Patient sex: F
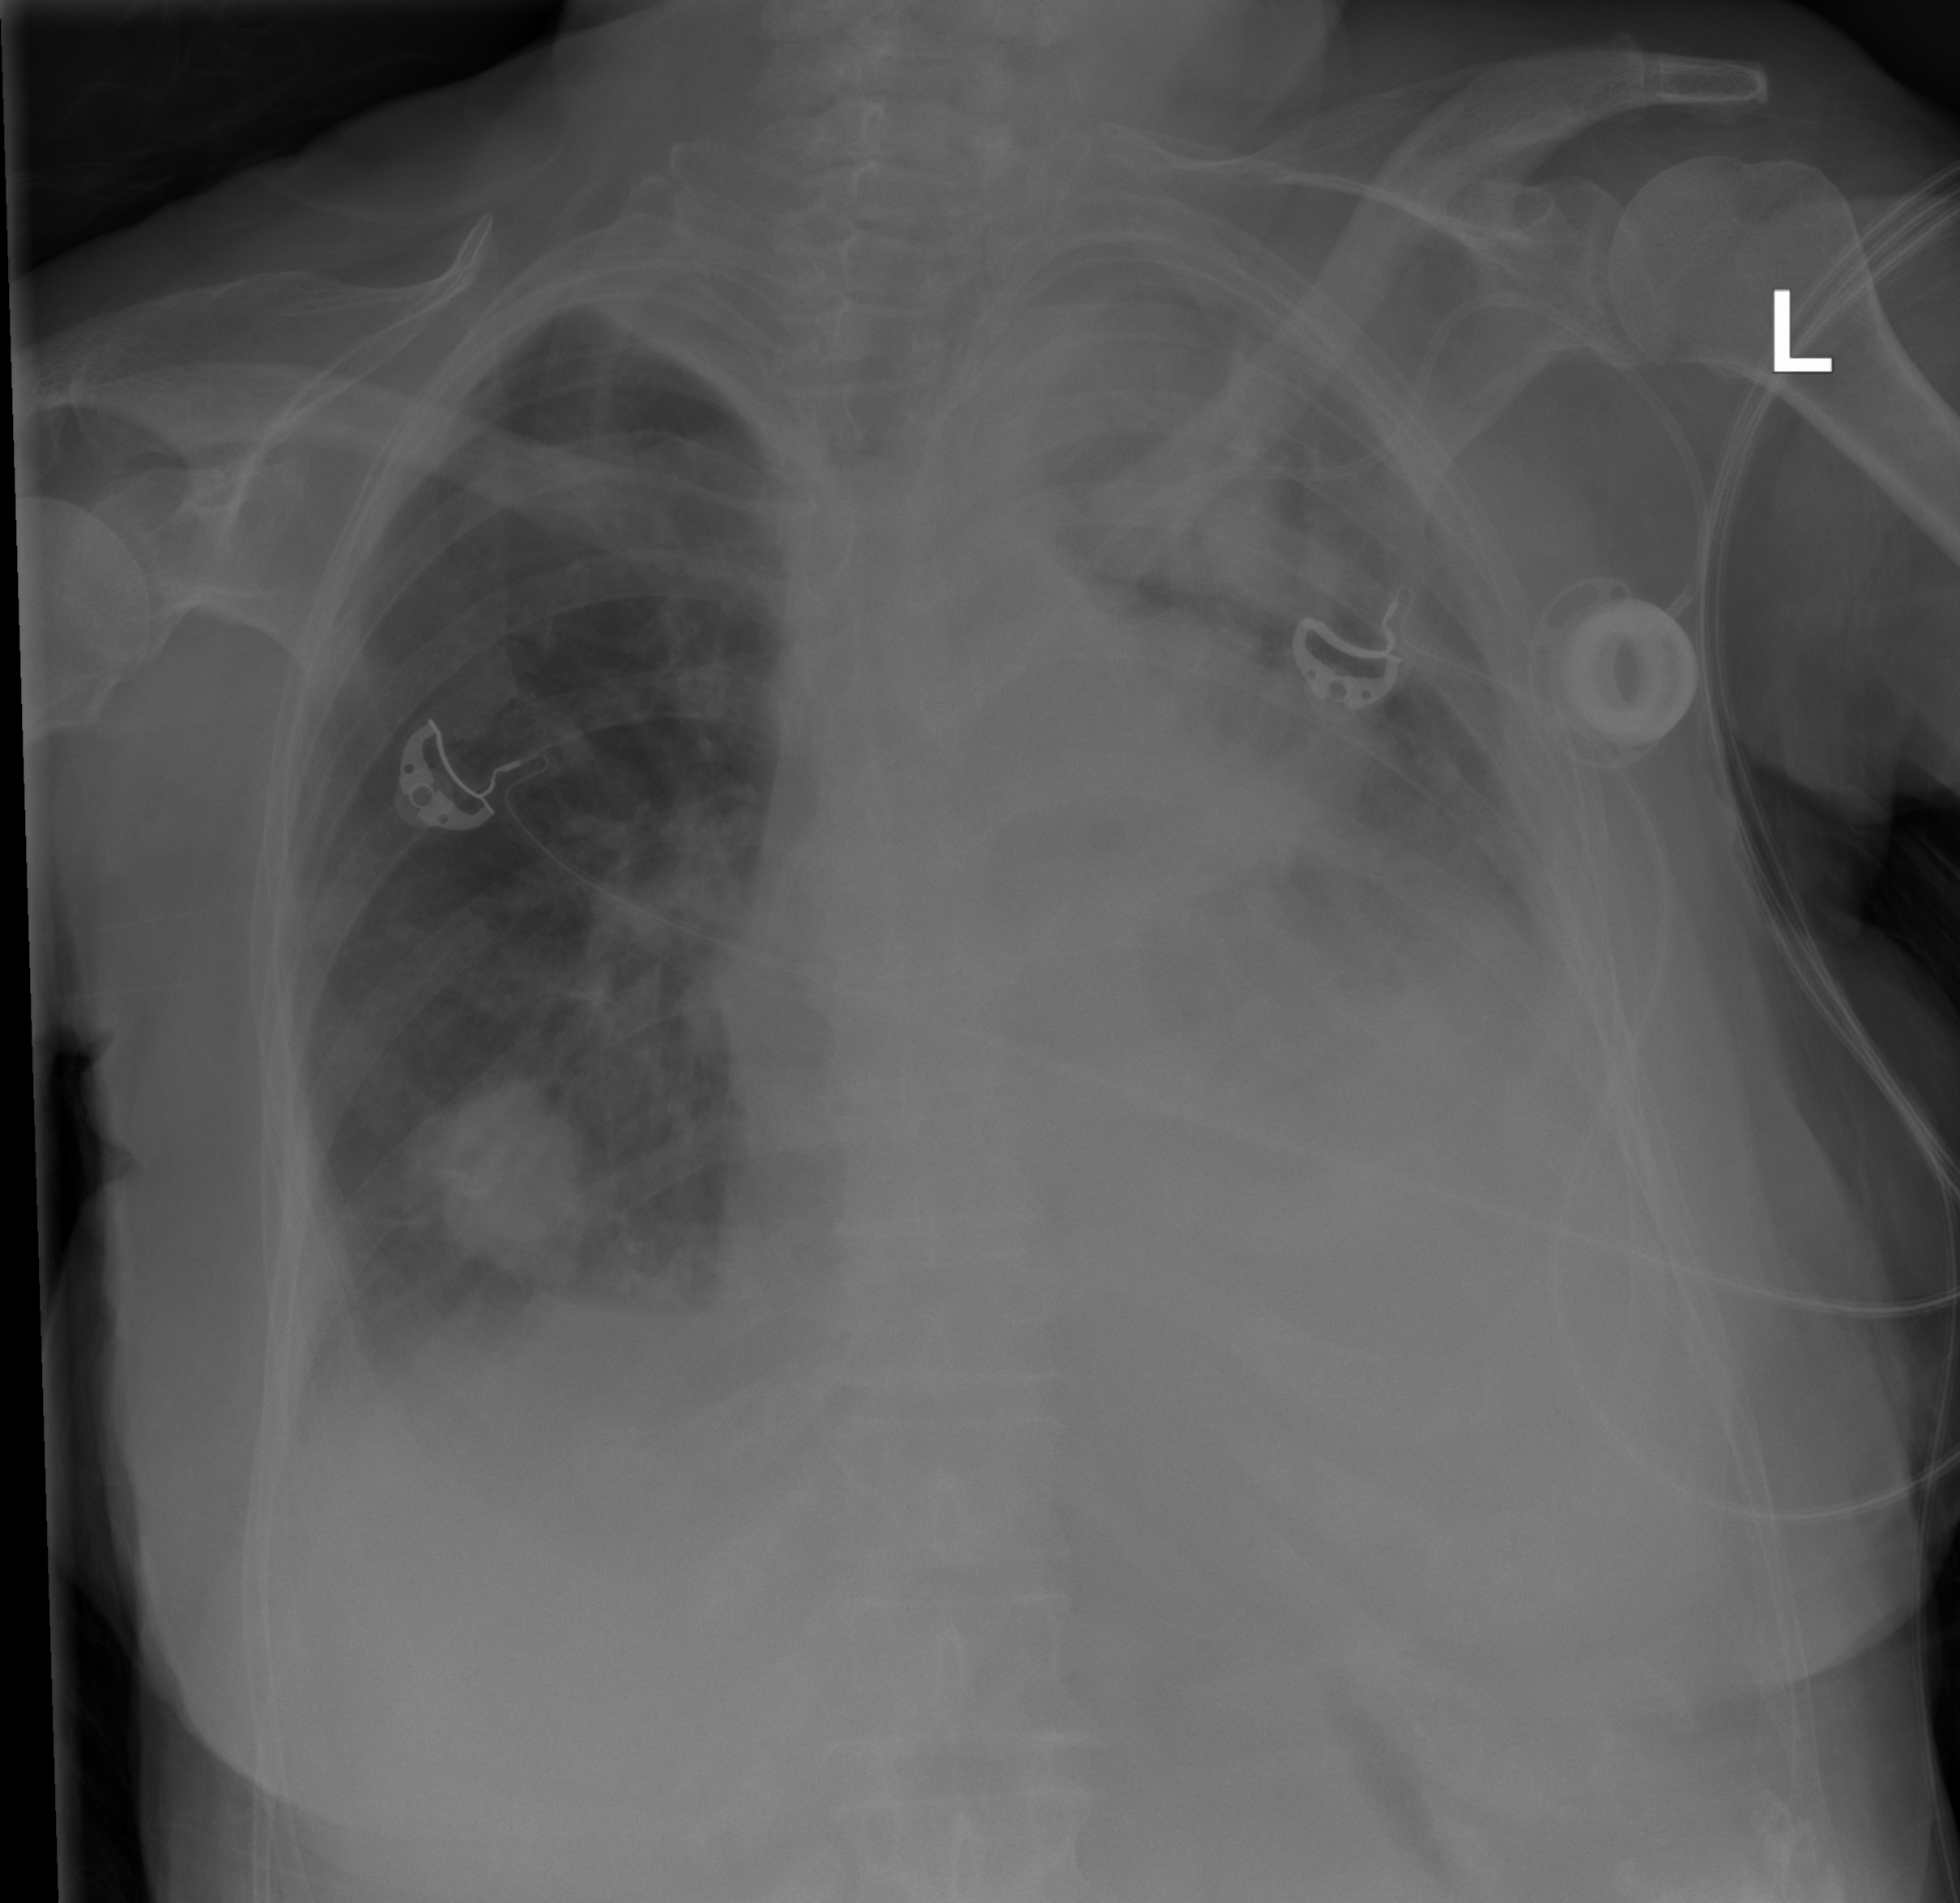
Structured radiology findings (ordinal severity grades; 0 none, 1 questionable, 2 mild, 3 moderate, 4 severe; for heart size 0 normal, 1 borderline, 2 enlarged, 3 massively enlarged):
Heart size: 2
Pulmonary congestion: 0
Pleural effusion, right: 2
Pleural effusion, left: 3
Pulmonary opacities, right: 0
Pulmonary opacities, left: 0
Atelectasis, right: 2
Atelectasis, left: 3